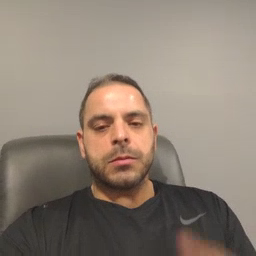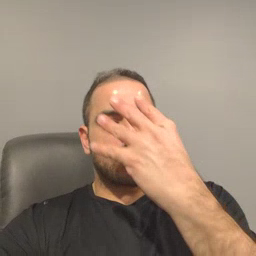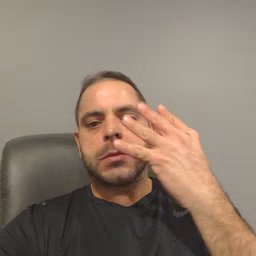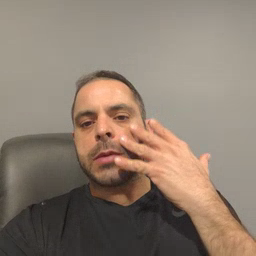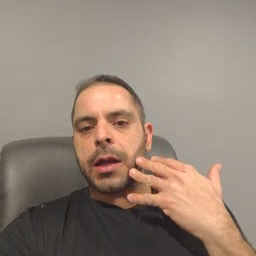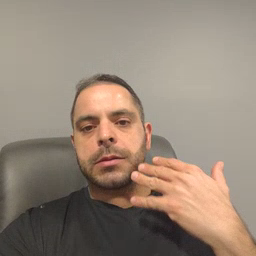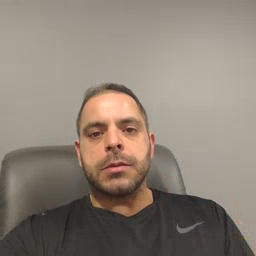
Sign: sad